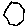
Label: hexagon